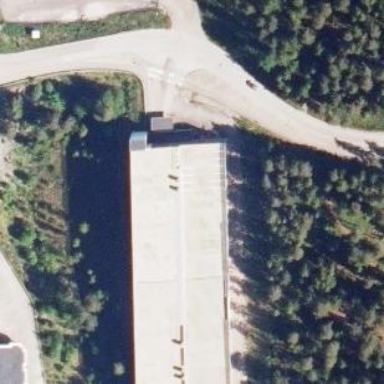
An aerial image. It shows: Multi-storey paved parking lot located within building.